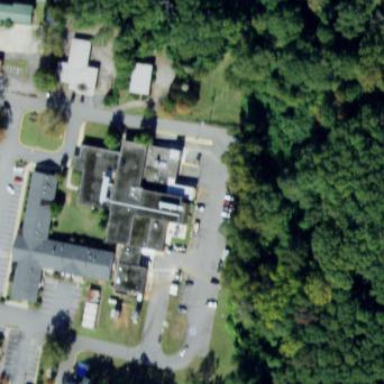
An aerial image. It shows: Hospital building.